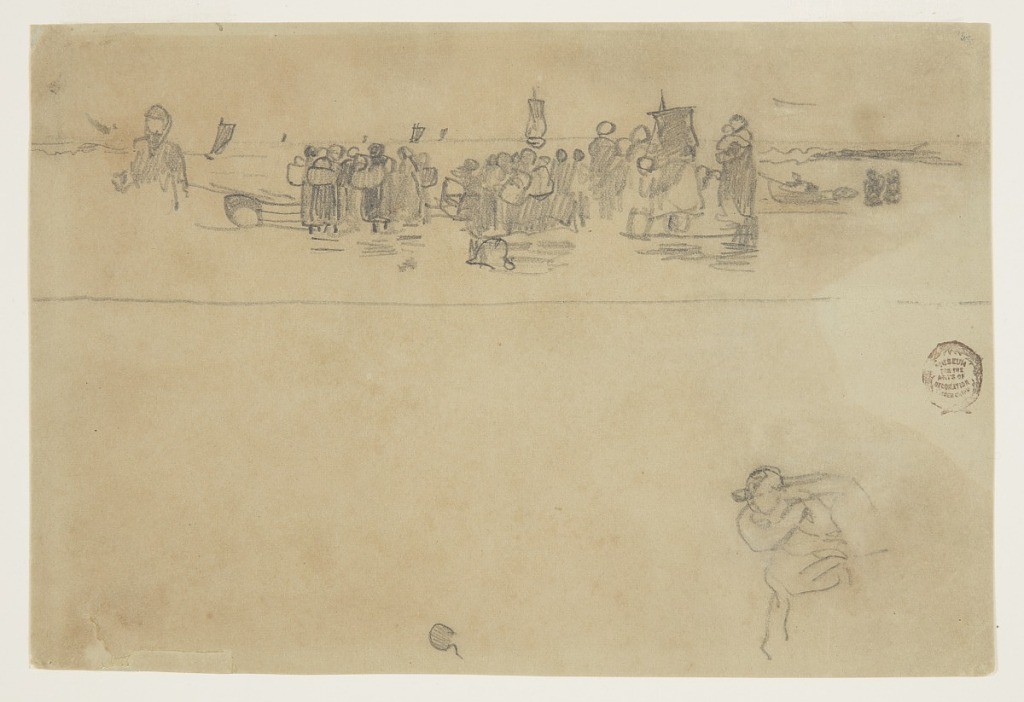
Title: Groups of Women at Beach, Cullercoats, England
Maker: Winslow Homer, American, 1836–1910
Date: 1881–82
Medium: Graphite on gray-green paper
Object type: Drawing
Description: Horizontal view  showing, in the foreground of the upper section of the sheet,  a beach with groups of women, some carrying babies and some with baskets on their backs, while in the background boats are standing in toward shore in the sea.  In the lower section of the sheet there is a sketch of a woman with a basket on her back.